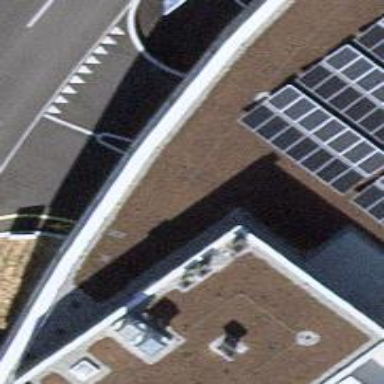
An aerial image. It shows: Parking entrance.